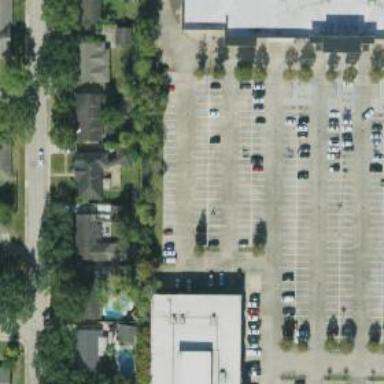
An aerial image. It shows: Parking space is available.